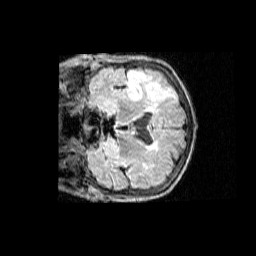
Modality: FLAIR
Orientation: coronal
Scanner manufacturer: siemens
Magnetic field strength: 1.5 T
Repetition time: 6 s
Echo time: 0.355 s